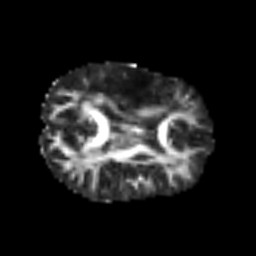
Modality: FA
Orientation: axial
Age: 58
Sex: male
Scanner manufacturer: siemens
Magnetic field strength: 3 T
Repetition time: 3.2 s
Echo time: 0.081 s